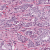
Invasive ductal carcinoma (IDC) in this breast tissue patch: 1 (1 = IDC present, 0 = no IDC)